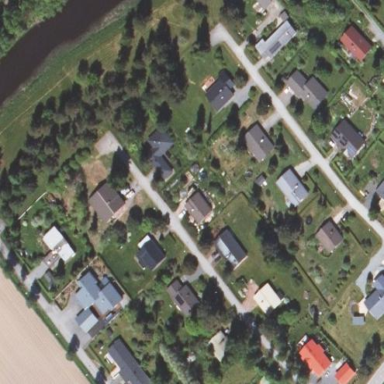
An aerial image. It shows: Residential area.